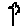
Label: flower